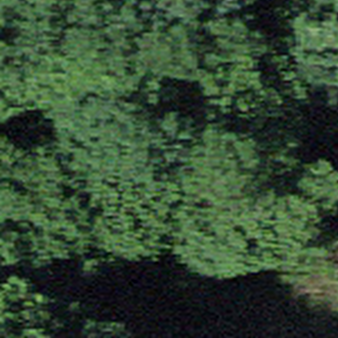
Label: other